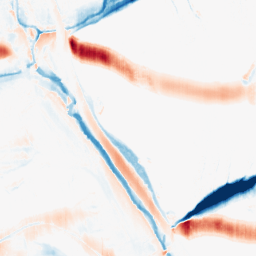
Category: morphological
Decomposition family: morphological_ellipse
Decomposition parameters: operation: average
width: 30
height: 5
Upsampling method: linear_exact
Upsampling parameters: scale: 4
Upsampling scale: 4